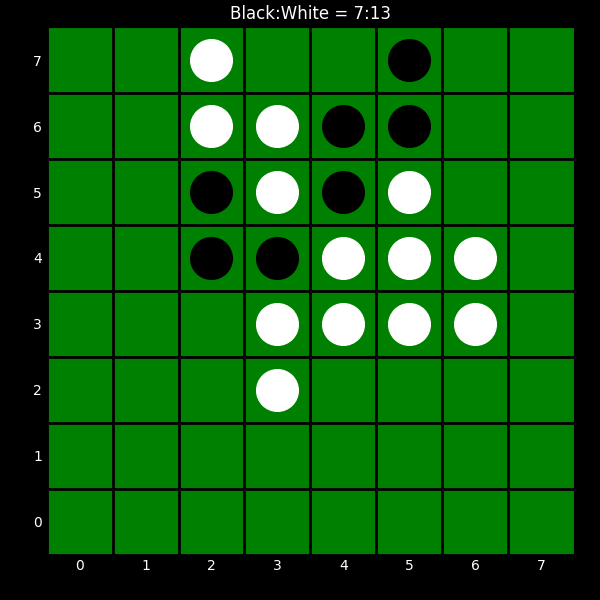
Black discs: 7
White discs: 13